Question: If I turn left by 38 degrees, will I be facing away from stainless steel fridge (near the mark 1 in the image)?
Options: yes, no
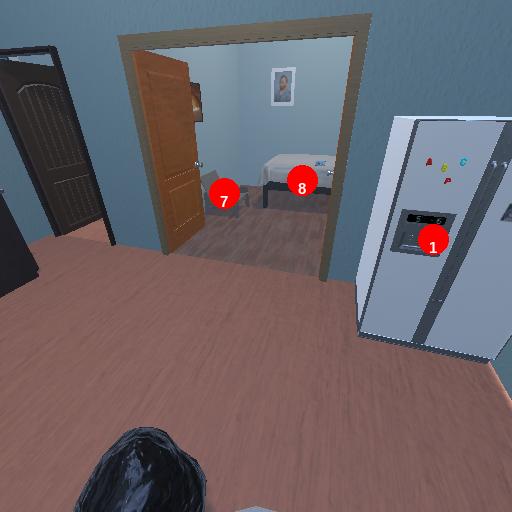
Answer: yes